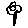
Label: flower